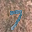
Label: 7